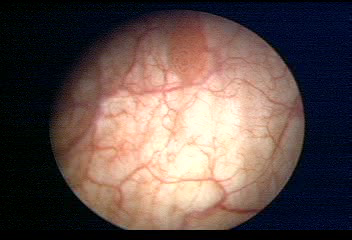
Modality: WLC
Class: Malignant
Subclass: LowGradePapillary
Lesion: L1
Stage: Ta
Morphology: Papillary
Bladder cancer association: Yes
Annotated structures: Tumor